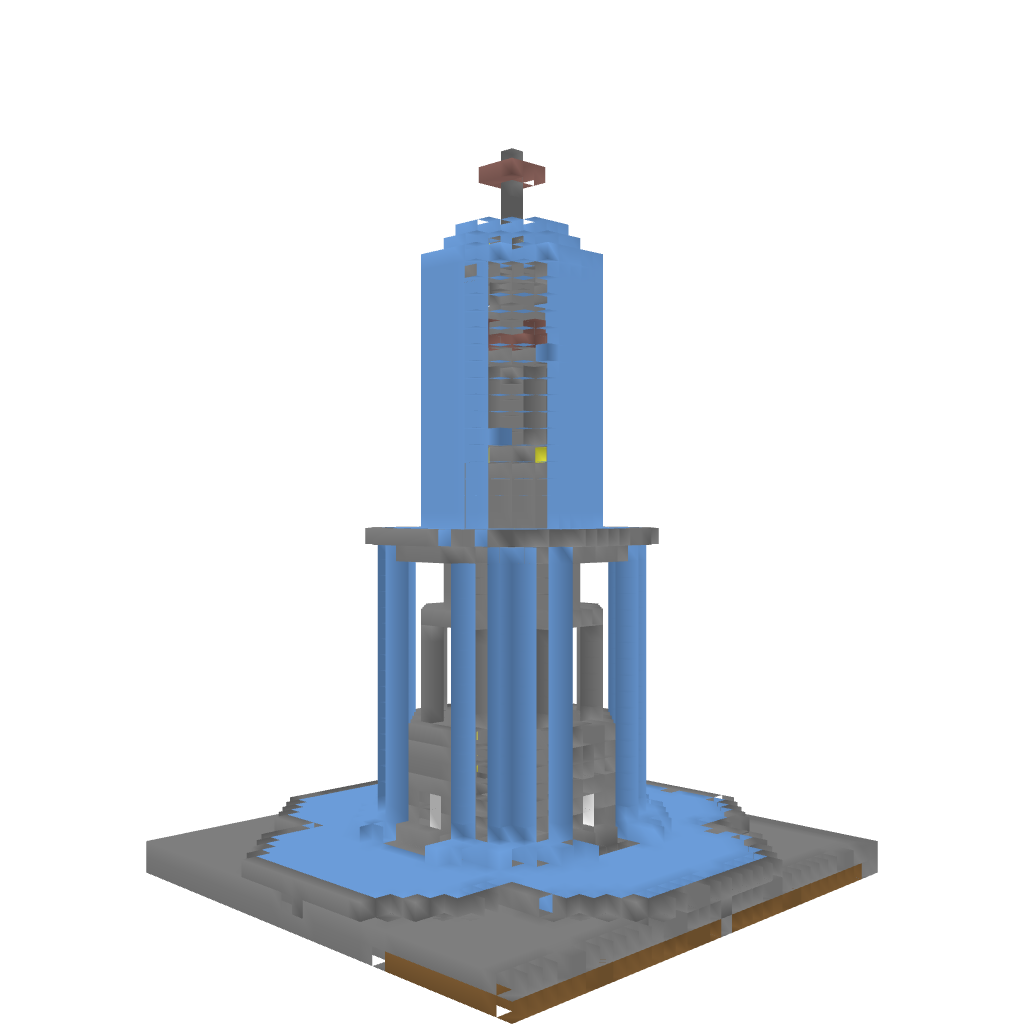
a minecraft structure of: Modern Grand Fountain high quality